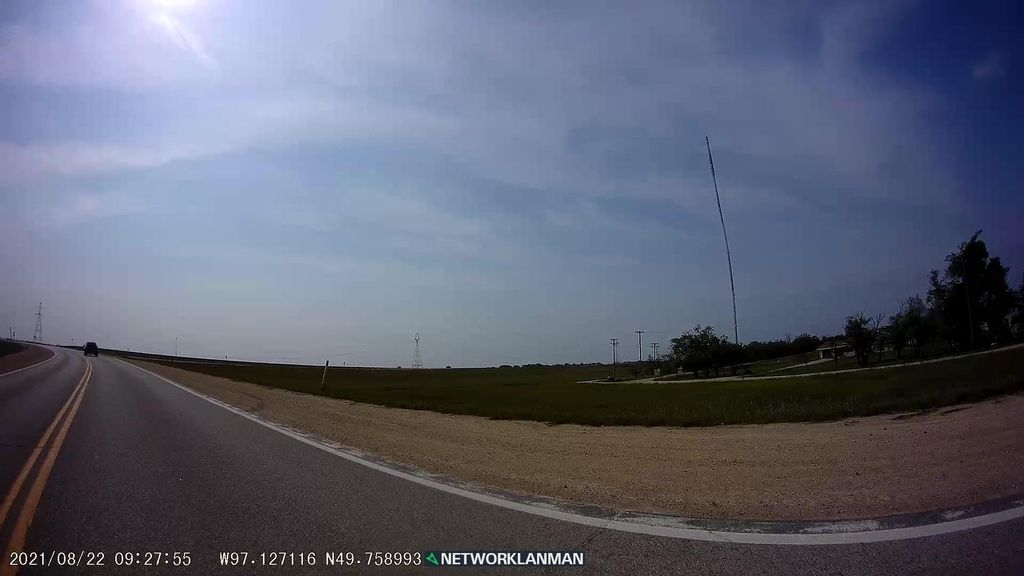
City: winnipeg